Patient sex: M
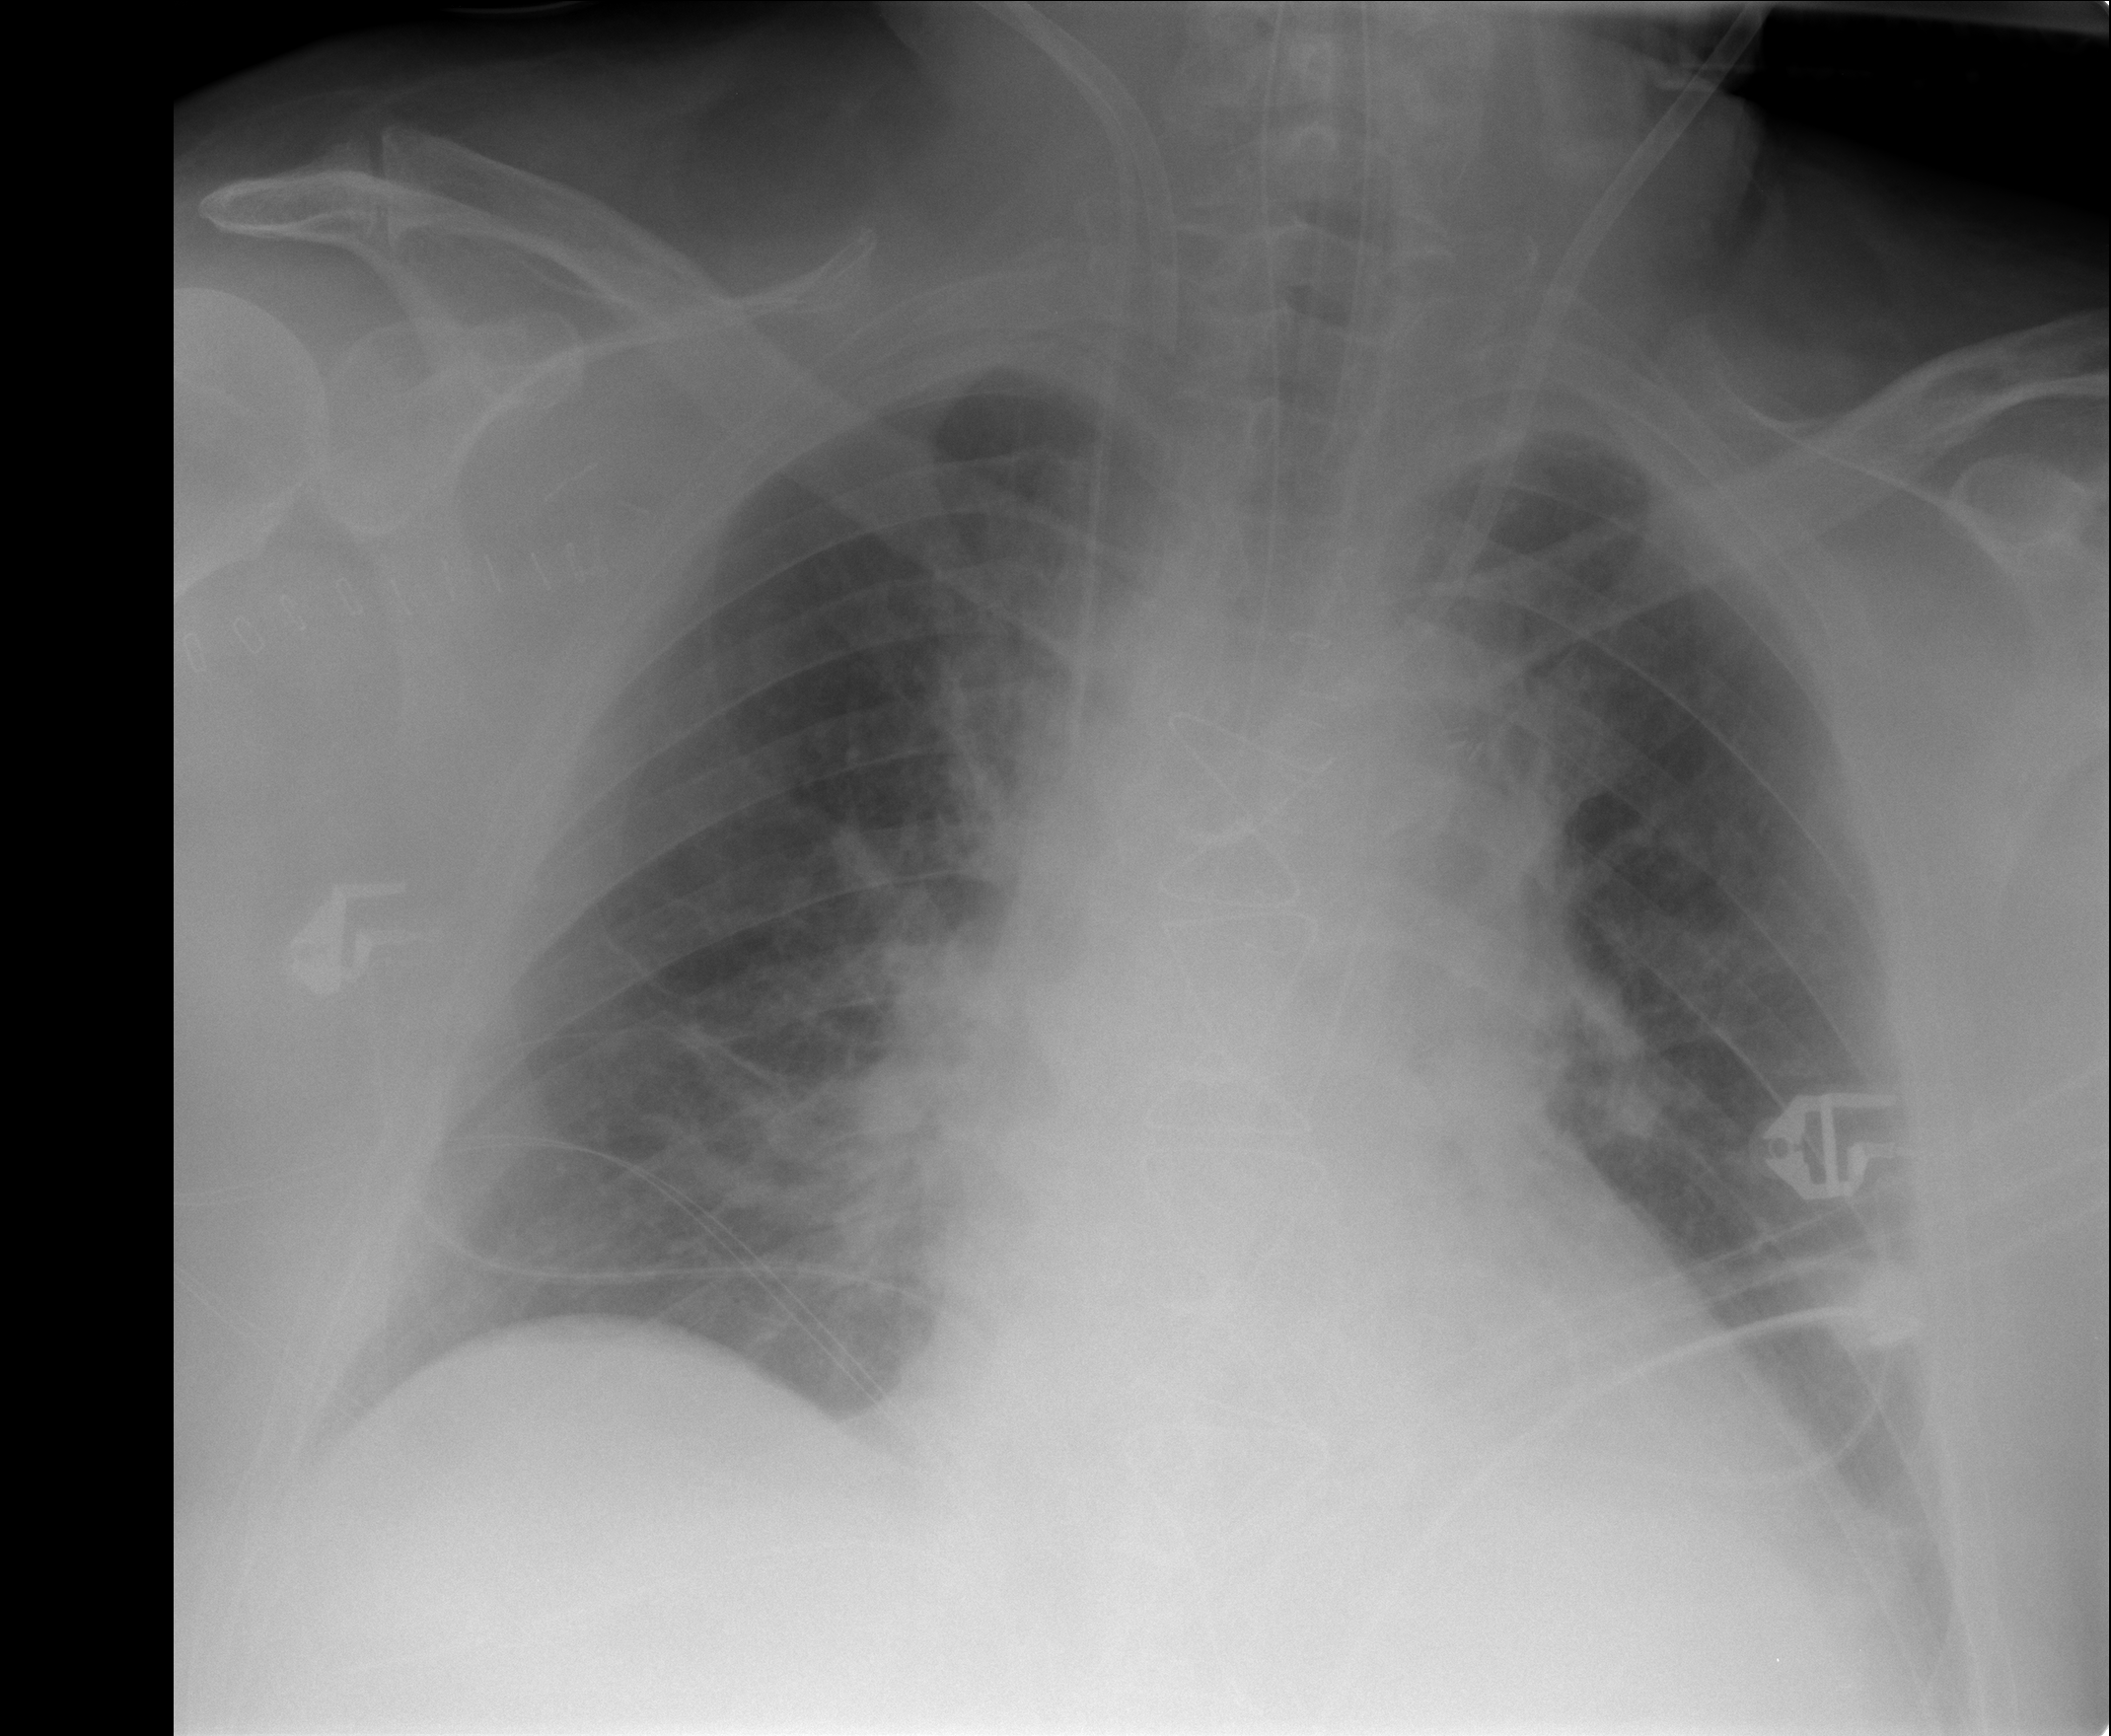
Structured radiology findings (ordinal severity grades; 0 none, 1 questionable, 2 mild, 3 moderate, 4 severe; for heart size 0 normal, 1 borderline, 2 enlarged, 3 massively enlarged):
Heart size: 2
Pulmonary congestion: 2
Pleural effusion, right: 0
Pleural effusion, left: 2
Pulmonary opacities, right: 0
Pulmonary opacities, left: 0
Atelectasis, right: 0
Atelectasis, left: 2